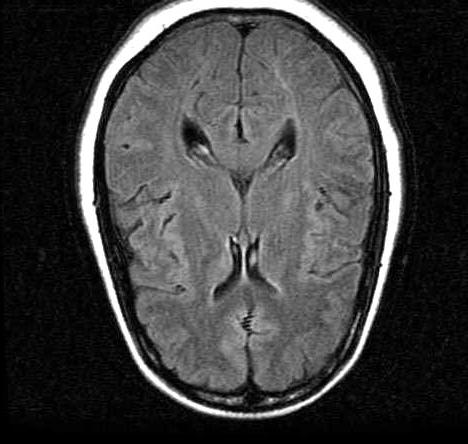
Label: notumor